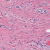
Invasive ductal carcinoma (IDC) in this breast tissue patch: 0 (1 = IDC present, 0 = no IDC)